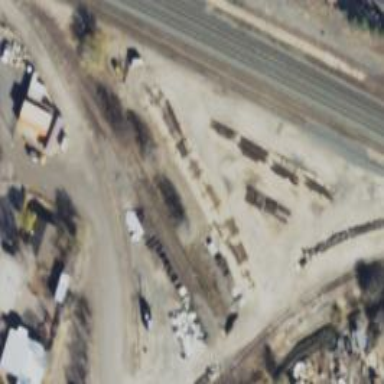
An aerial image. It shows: Rail spur service.